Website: home-depot
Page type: customer-info-address
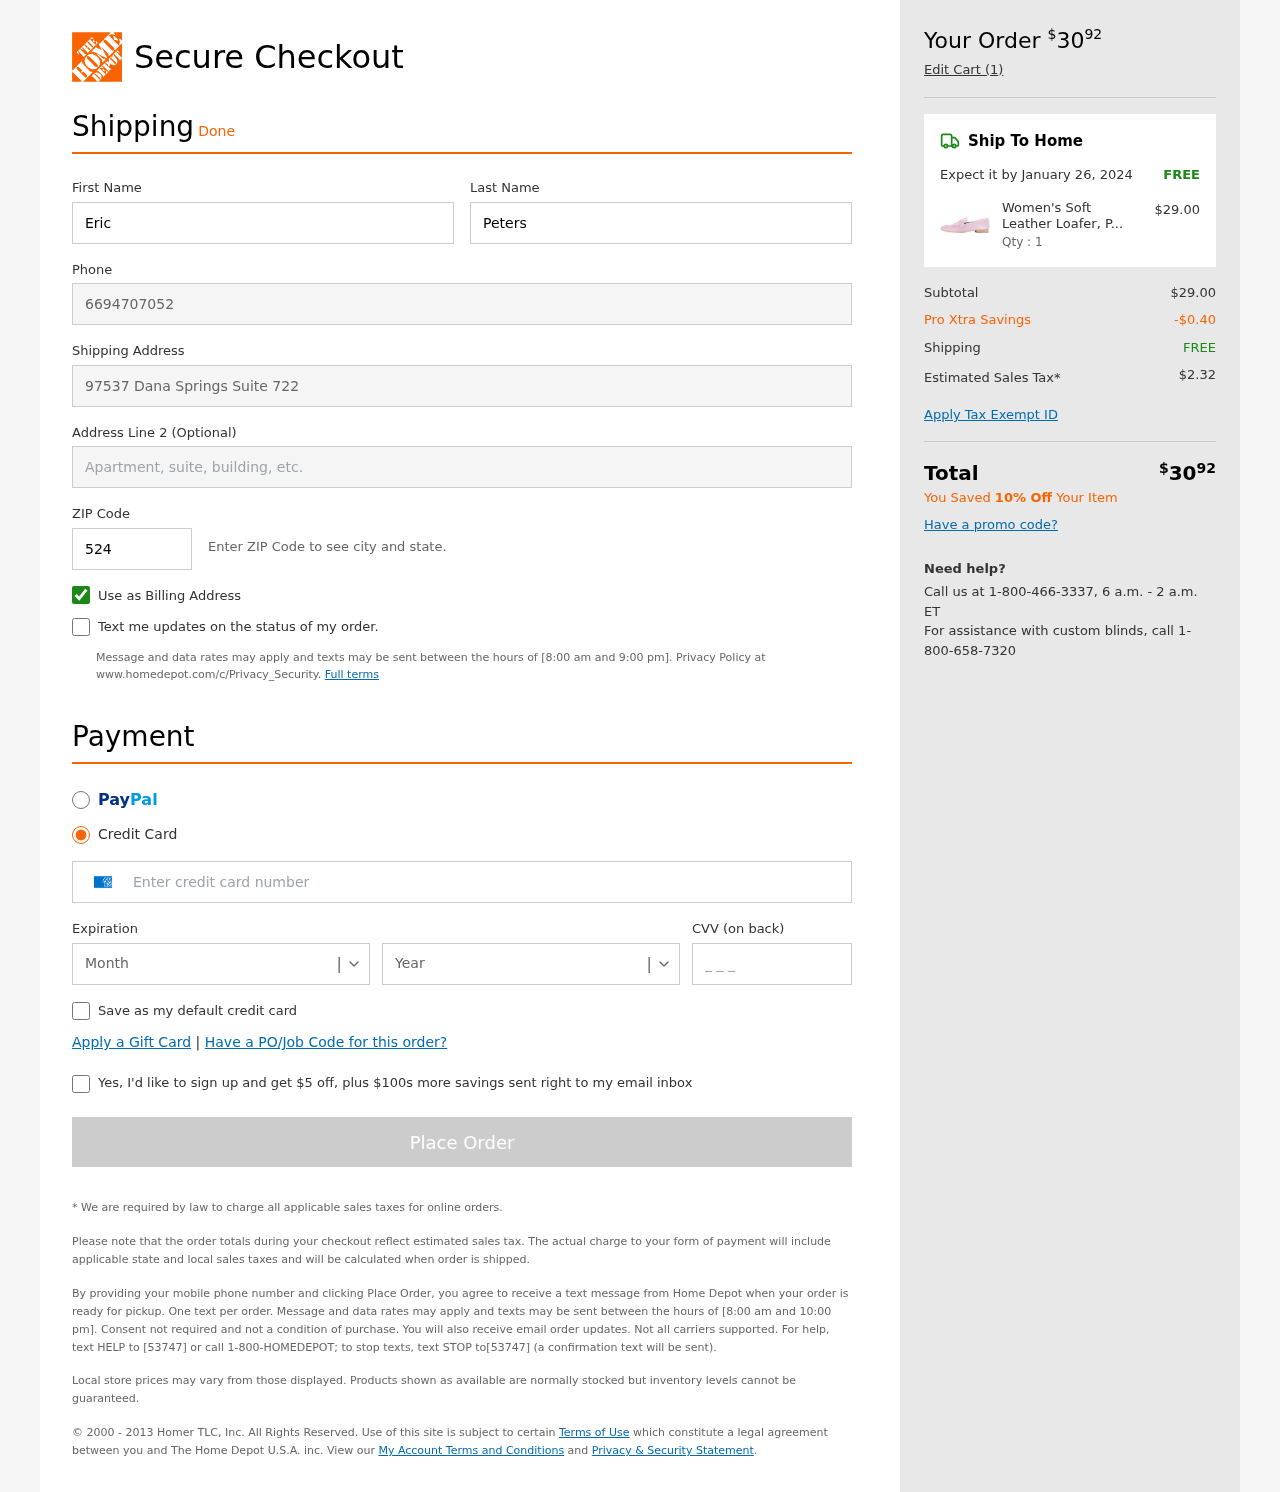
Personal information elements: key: PII_CARD_CVV
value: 2634
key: PII_CARD_EXPIRY_MONTH
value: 01
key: PII_CARD_EXPIRY_YEAR
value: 26
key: PII_CARD_NUMBER
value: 3798 2709 4278 800
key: PII_FIRSTNAME
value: Eric
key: PII_LASTNAME
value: Peters
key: PII_PHONE
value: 6694707052
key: PII_POSTCODE
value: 52414
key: PII_STREET
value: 97537 Dana Springs Suite 722
Product elements: key: PRODUCT1_NAME
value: Women's Soft Leather Loafer, Pink (Winsome Orchid), 8 UK
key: PRODUCT1_PRICE
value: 29
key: PRODUCT1_QUANTITY
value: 1
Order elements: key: ORDER_TOTAL
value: $3092
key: ORDER_NUM_ITEMS
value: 1
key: ORDER_DELIVERY_DATE
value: January 26, 2024
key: ORDER_SHIPPING_COST
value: FREE
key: ORDER_SUBTOTAL
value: $29.00
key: ORDER_DISCOUNT
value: -$0.40
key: ORDER_SHIPPING_COST2
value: FREE
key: ORDER_TAX
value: $2.32
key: ORDER_TOTAL2
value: $3092
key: ORDER_SAVINGS_MESSAGE
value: You Saved 10% Off Your Item